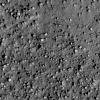
Atmospheric dust classification: not_dusty